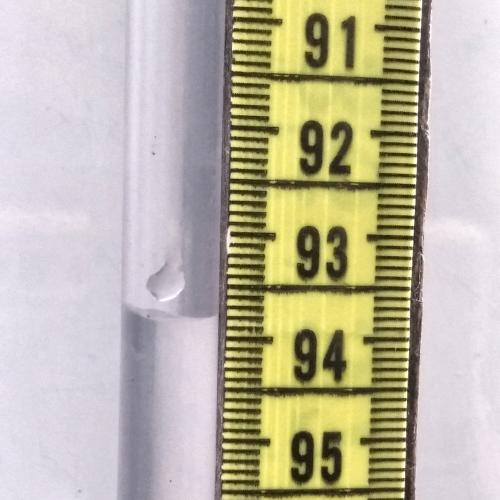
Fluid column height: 93.8 cm